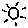
Label: sun